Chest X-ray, PA view. Patient: 39 years old, sex F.
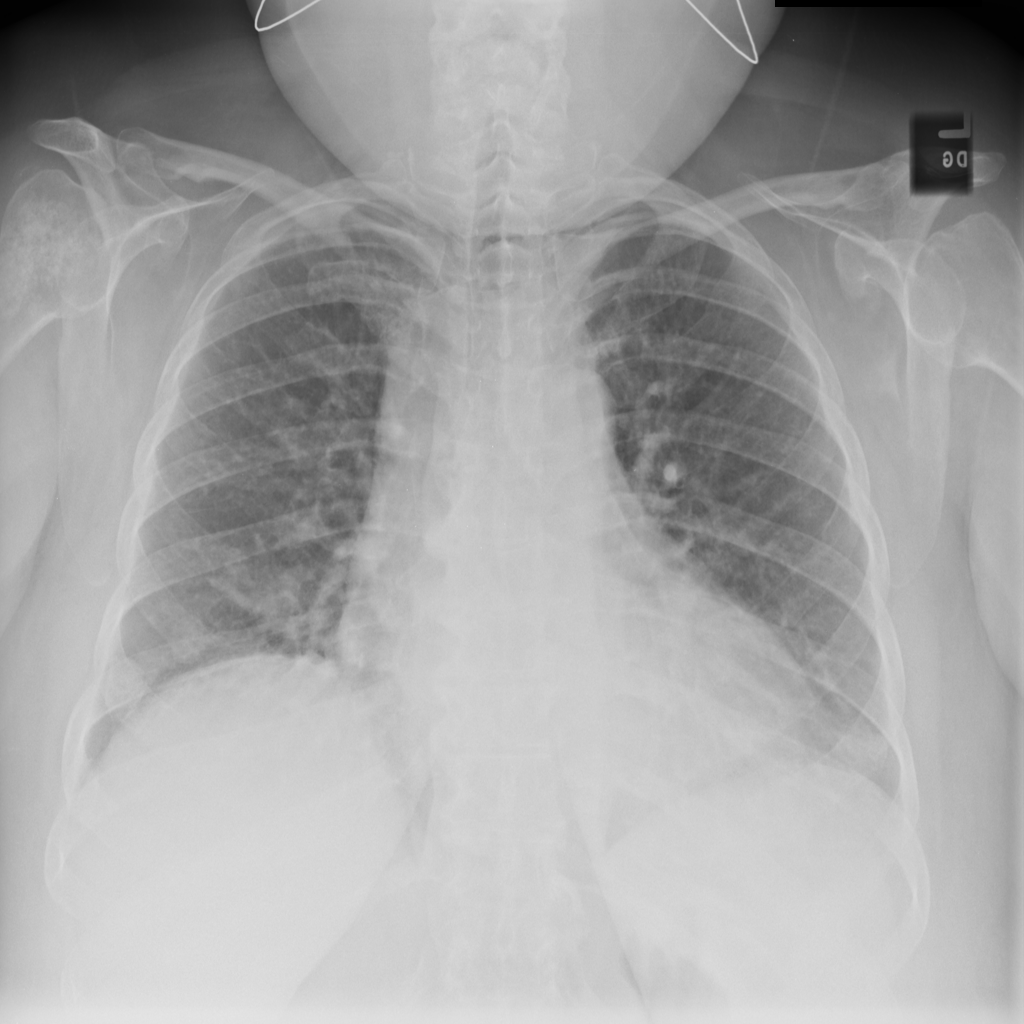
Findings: No Finding